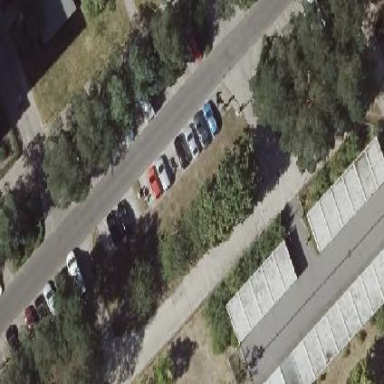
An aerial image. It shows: Street side parking on concrete surface.